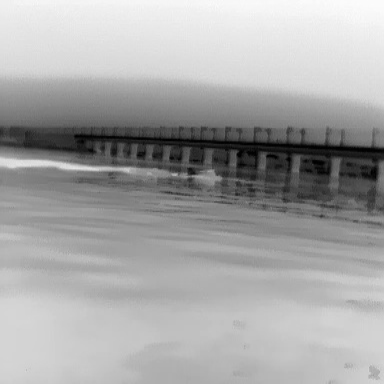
There is a canoe in the infrared image.